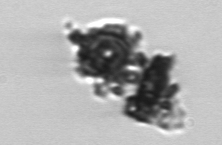
Label: Thalassiosira_TAG_external_detritus